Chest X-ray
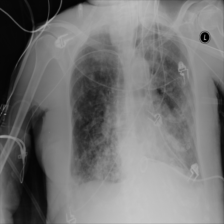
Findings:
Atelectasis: negative
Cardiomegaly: negative
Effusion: negative
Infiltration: positive
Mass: negative
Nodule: positive
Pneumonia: negative
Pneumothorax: negative
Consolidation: negative
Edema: negative
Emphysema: negative
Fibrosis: negative
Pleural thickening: negative
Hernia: negative